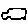
Label: car